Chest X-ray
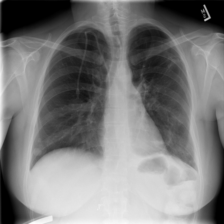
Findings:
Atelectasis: negative
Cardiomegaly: negative
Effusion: negative
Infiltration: negative
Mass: negative
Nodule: positive
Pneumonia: negative
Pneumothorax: positive
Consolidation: negative
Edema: negative
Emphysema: negative
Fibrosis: negative
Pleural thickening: negative
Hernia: negative